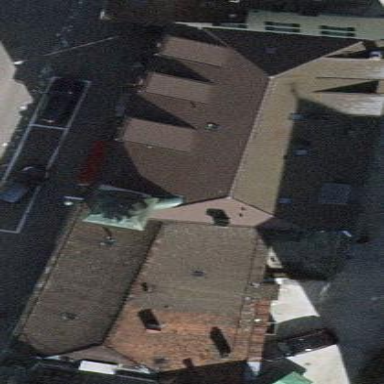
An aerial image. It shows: Police building.